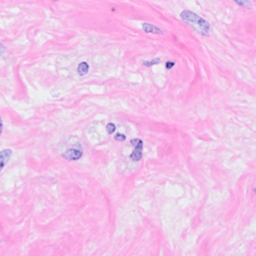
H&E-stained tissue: Breast